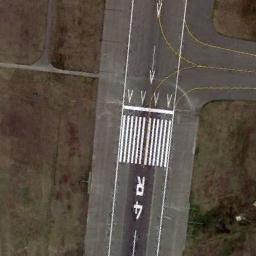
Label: runway